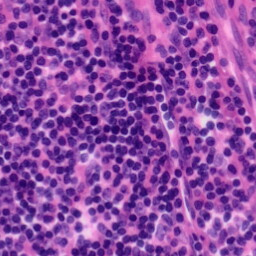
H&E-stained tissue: Tonsil